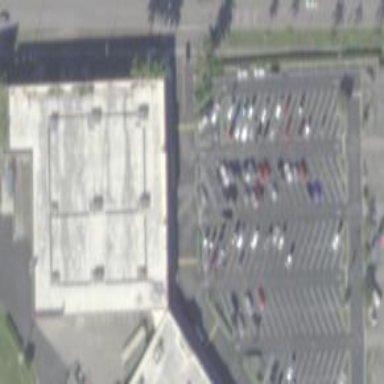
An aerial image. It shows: Building.